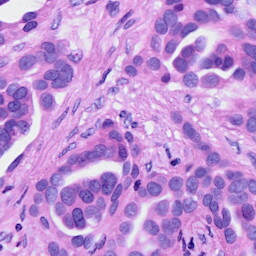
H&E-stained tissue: Ovarian